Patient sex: M
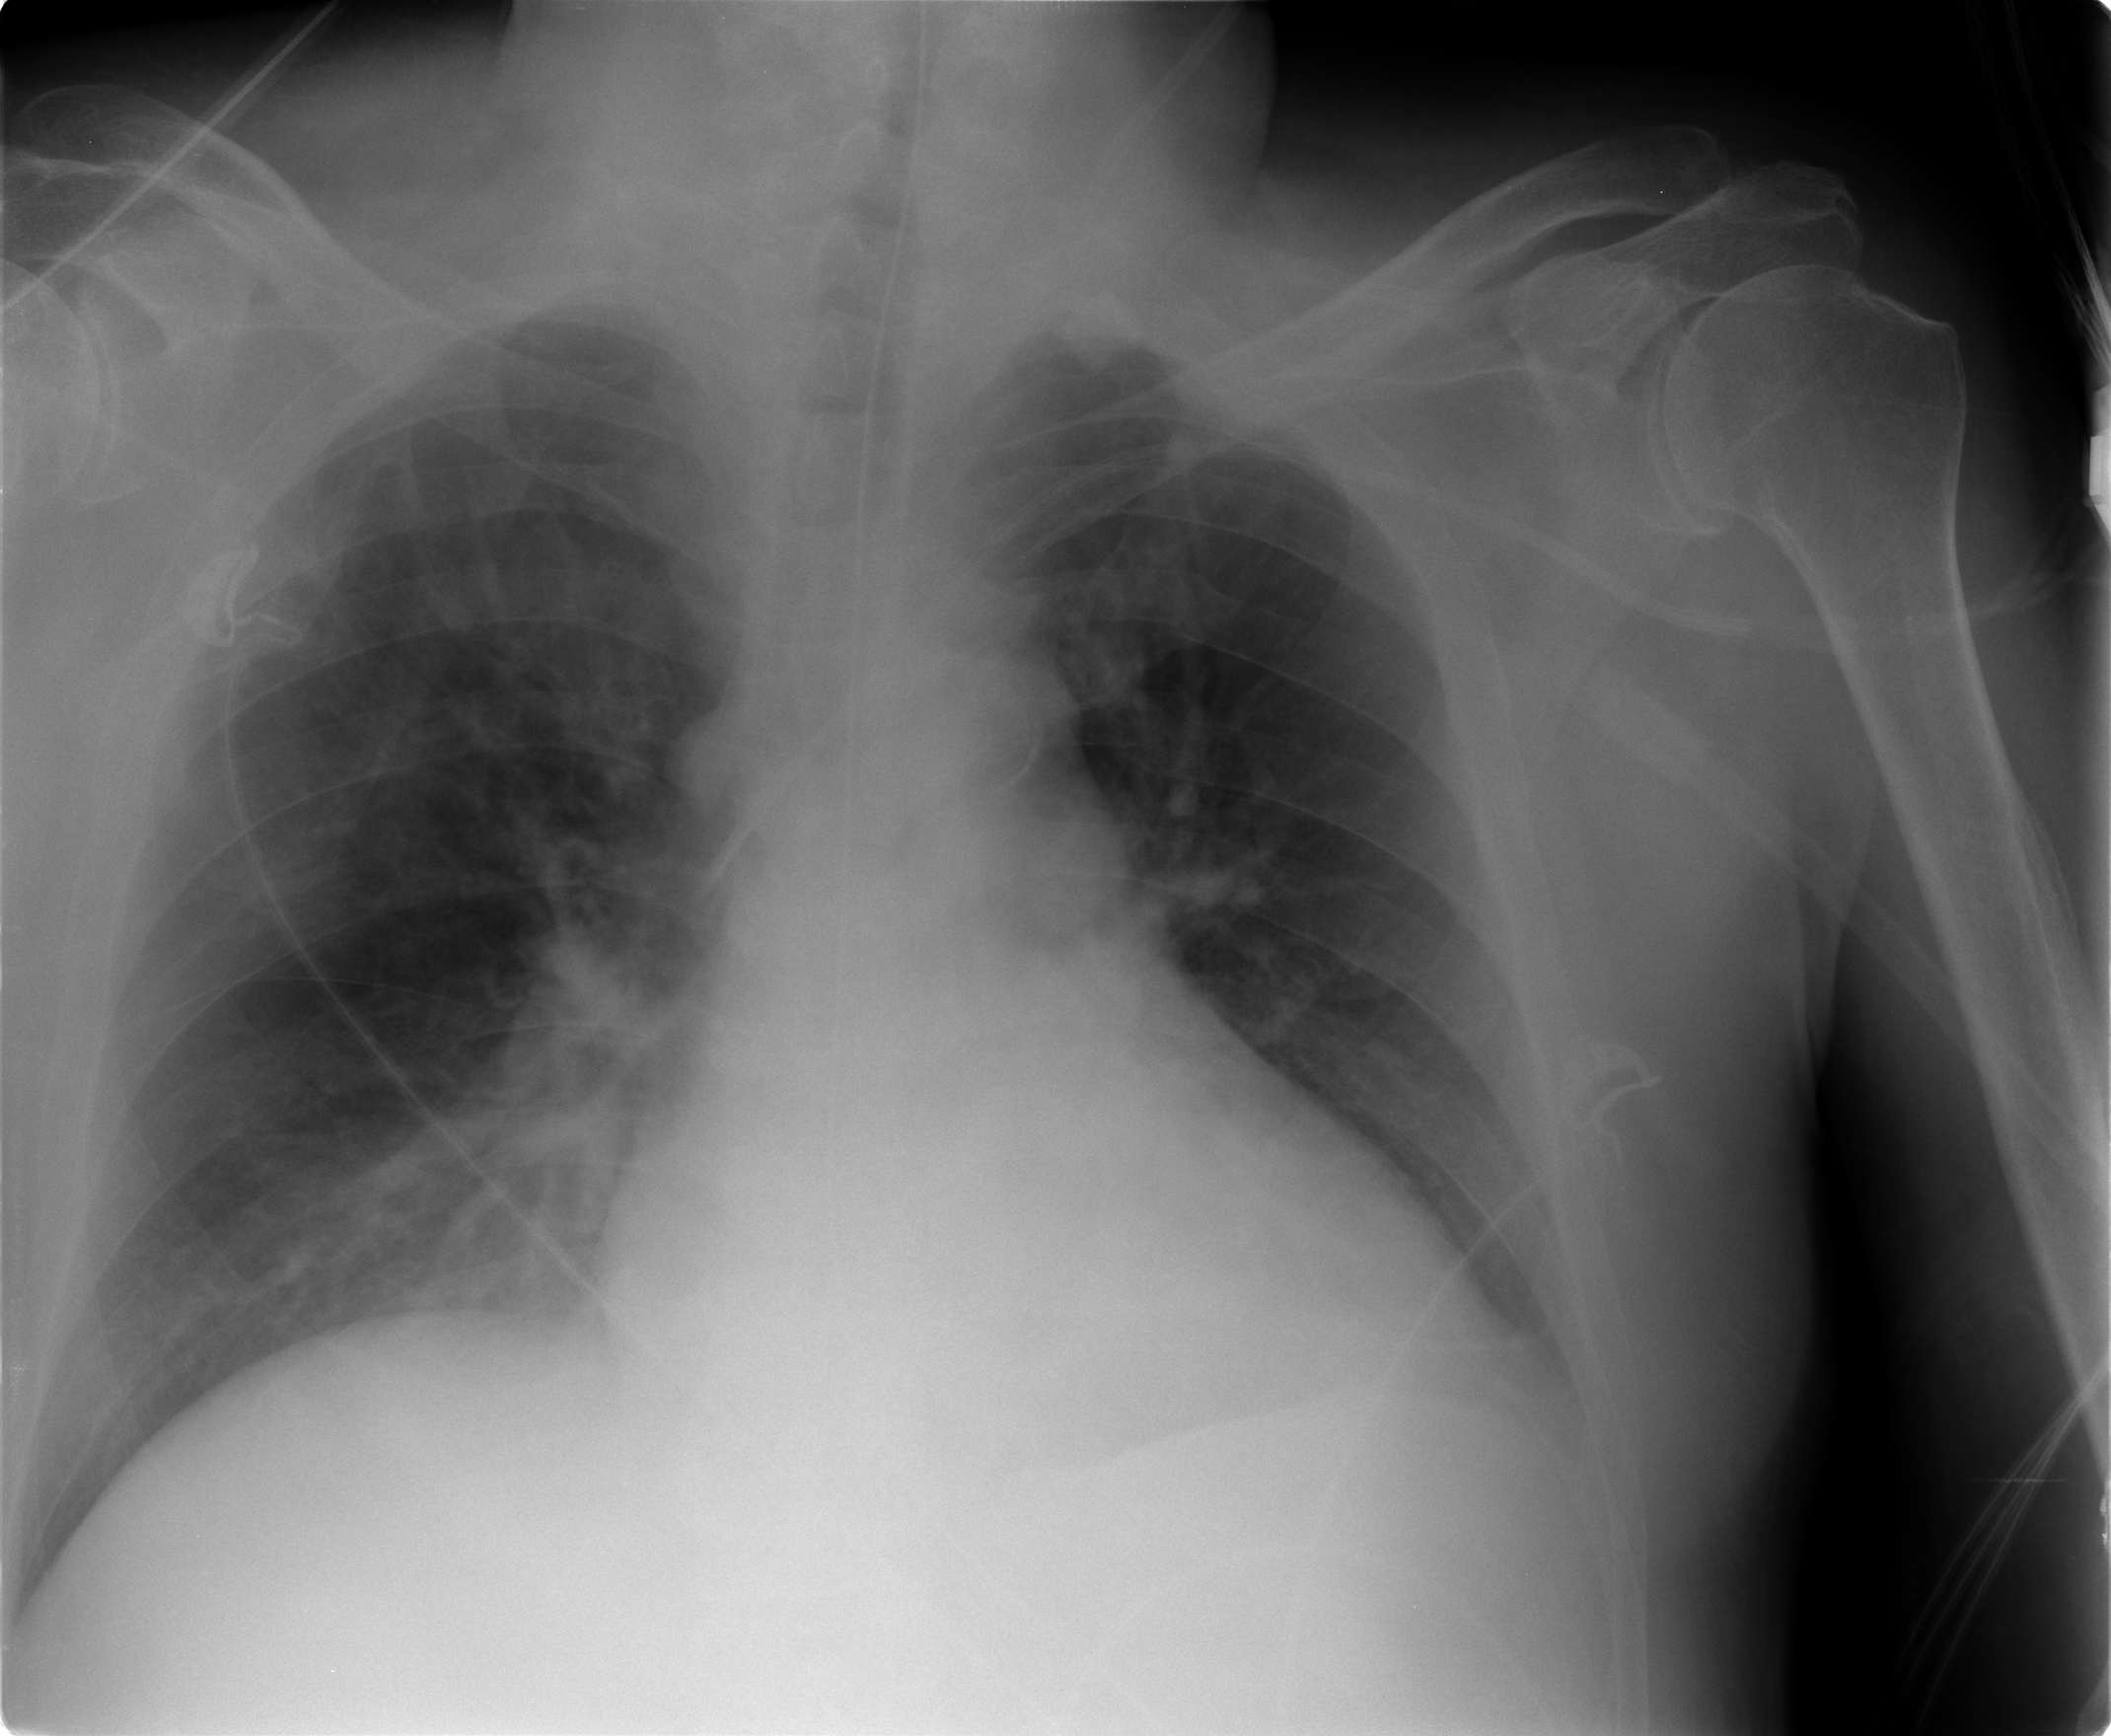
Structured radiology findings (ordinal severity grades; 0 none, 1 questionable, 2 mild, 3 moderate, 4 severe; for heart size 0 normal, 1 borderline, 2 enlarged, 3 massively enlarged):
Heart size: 2
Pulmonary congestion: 2
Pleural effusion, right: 0
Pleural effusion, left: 2
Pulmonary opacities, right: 2
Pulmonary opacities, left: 0
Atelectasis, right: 2
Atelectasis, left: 2